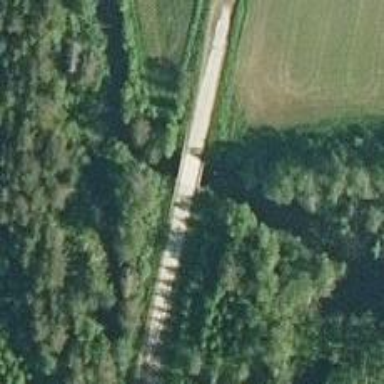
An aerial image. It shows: Tertiary road passing over bridge.